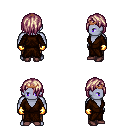
a pixel art fantasy rpg character, male body template, dark elf, purple skin, brown robe, robe skirt, white blonde bangs hairstyle, bronze tiara, gold gloves, maroon shoes, four views (front, back, left, right), 2x2 character sprite sheet, small pixel art, hard edges, no anti-aliasing